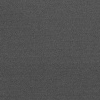
Atmospheric dust classification: dusty